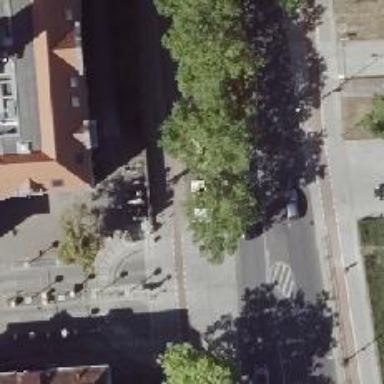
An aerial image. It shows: Taxi stand.